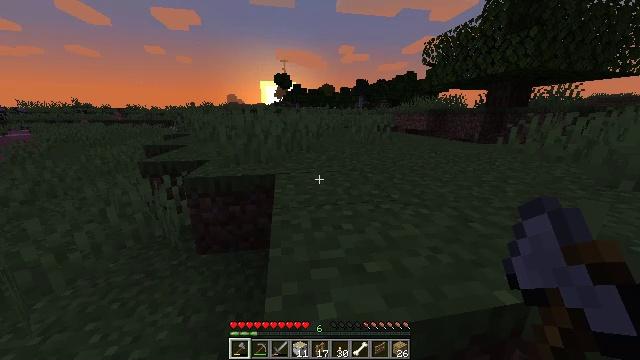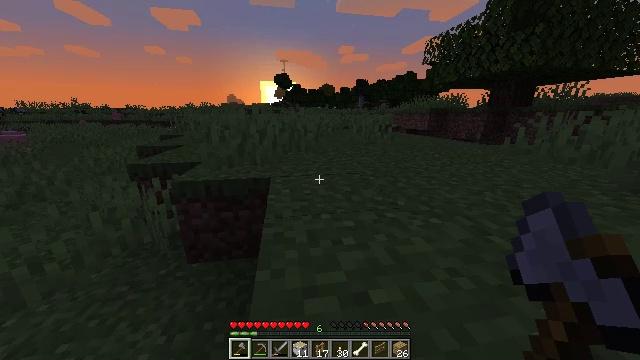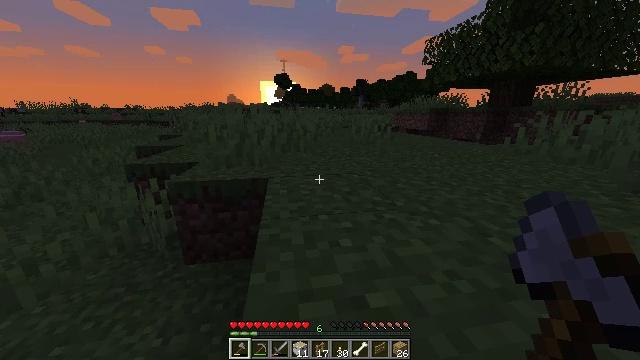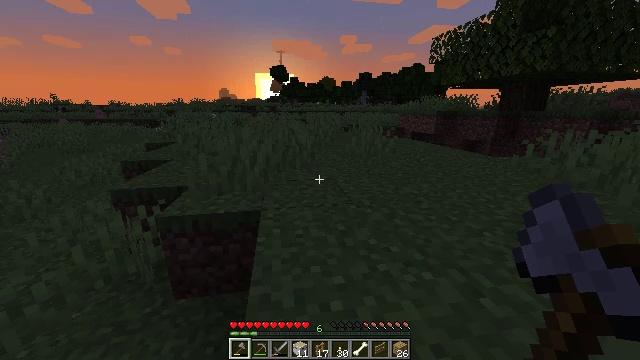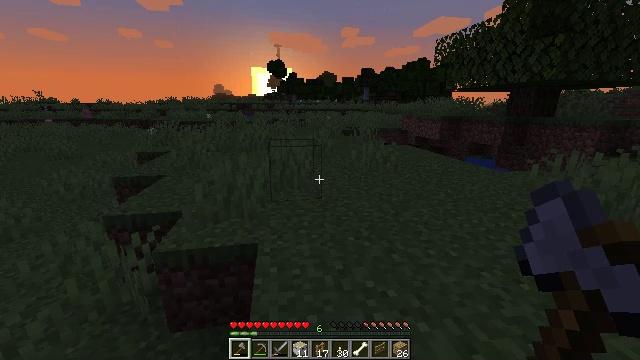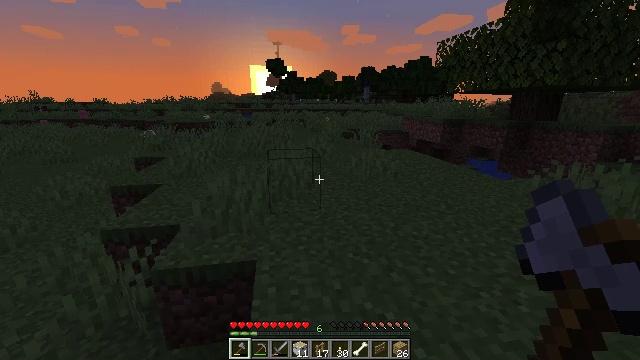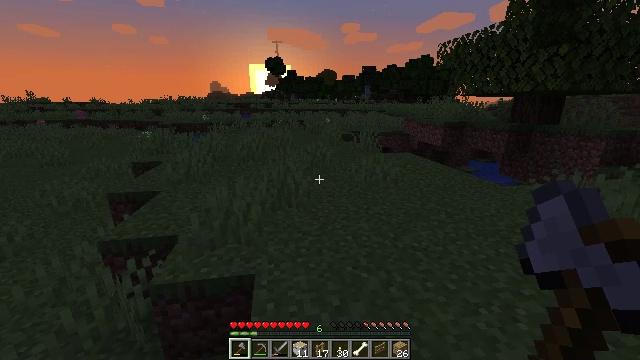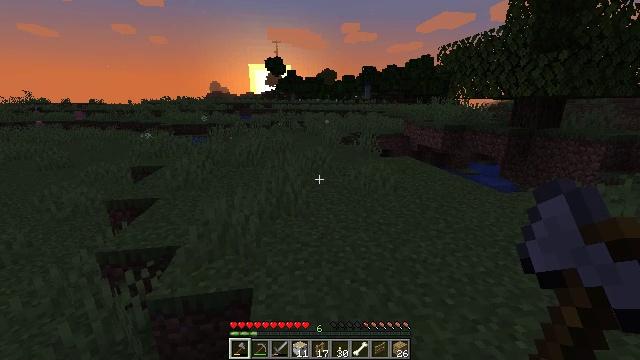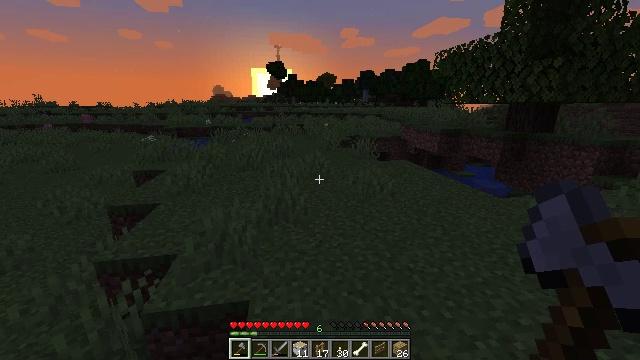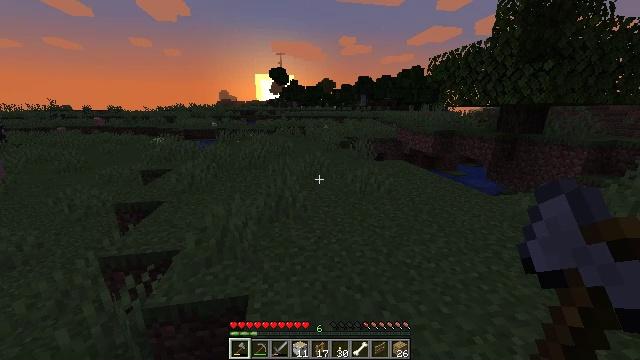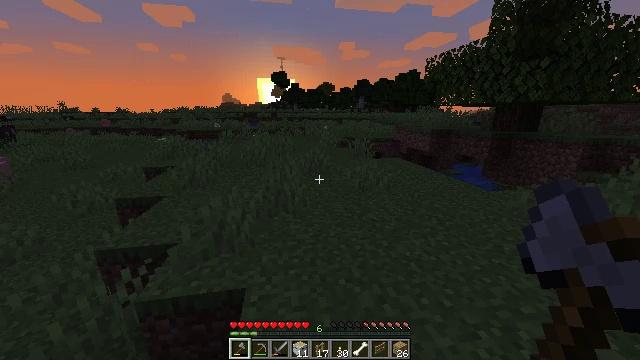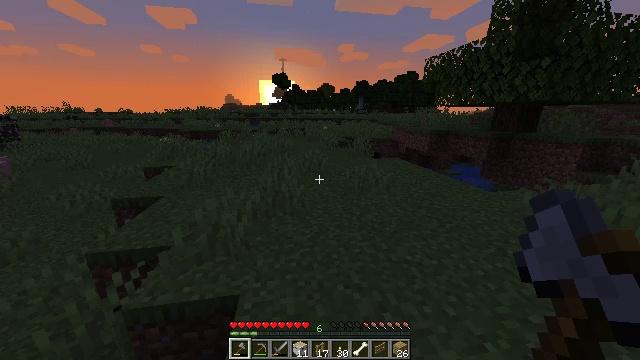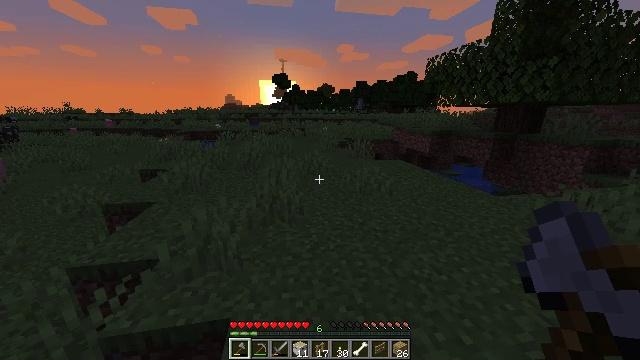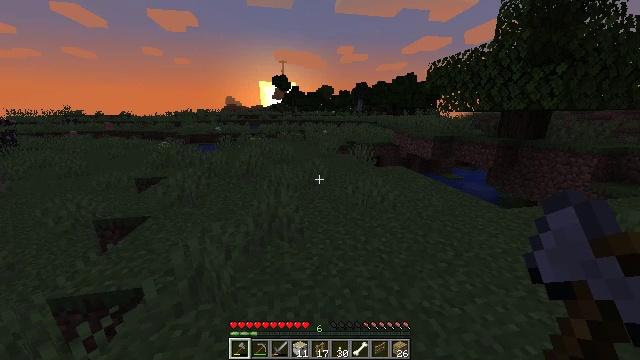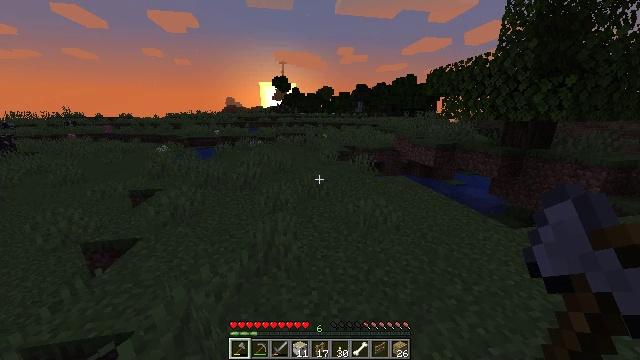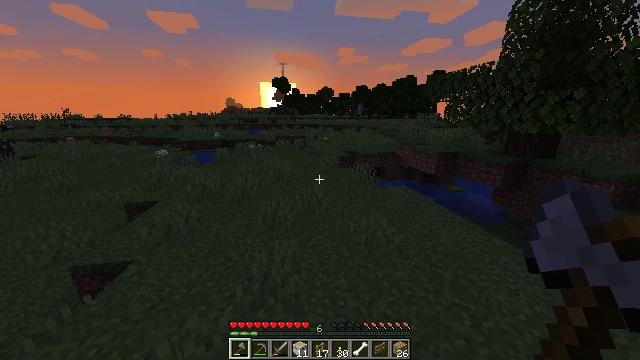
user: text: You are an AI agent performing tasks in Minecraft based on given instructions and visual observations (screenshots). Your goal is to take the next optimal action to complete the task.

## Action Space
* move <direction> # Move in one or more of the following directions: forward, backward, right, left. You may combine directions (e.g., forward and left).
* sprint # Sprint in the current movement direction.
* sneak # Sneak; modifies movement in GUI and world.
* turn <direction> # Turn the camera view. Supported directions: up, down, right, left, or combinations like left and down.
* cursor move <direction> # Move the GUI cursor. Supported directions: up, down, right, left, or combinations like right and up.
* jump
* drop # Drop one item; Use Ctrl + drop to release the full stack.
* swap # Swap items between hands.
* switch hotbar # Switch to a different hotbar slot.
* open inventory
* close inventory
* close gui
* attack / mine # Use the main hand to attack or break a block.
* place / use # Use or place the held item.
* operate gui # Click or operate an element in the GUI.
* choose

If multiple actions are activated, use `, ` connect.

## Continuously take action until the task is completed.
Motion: motion action
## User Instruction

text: Craft a gray bed.
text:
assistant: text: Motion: move forward, sprint
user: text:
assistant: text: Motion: move forward, sprint
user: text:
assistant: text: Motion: move forward, sprint, jump
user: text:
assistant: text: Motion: move forward, sprint, jump
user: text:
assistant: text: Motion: move forward, sprint, jump
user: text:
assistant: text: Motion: move forward, sprint, jump
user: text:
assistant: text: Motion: move forward, sprint, jump
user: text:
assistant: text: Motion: move forward, sprint, jump
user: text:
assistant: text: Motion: move forward, sprint, jump
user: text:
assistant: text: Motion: move forward, sprint, jump
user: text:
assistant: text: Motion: move forward, sprint, jump
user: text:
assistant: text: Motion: move forward, sprint, jump
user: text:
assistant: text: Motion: move forward, sprint, jump
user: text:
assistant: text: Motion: move forward, sprint, jump
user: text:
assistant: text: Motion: move forward, sprint, jump
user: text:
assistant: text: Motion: move forward, sprint, jump
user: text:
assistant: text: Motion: move forward, sprint, jump
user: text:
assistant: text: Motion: move forward, sprint, jump
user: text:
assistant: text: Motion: move forward, sprint, jump
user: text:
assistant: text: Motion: move forward, sprint, jump
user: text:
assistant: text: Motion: move forward, sprint, jump
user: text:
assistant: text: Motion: move forward, sprint, jump
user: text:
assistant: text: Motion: move forward, sprint, jump
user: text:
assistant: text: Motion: move forward, sprint
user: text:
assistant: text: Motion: move forward, sprint
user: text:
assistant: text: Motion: move forward, sprint
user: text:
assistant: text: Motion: move forward, sprint
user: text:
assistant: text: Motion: move forward, sprint
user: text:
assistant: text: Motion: move forward, sprint
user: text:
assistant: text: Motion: move forward, sprint